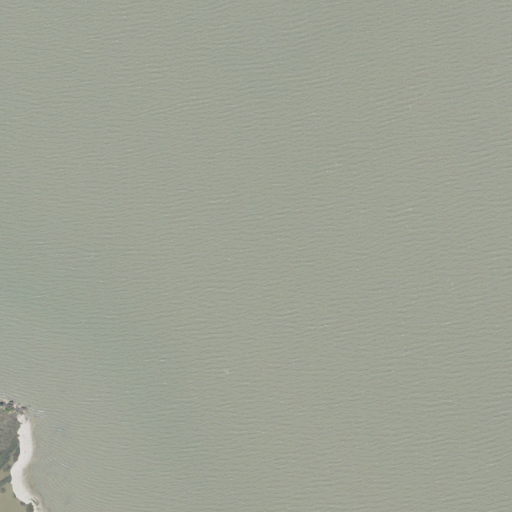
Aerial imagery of bar in Texas named Rattlesnake Reef containing open water and herbaceous wetlands